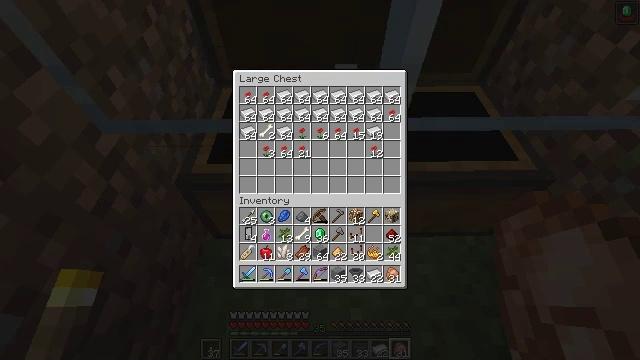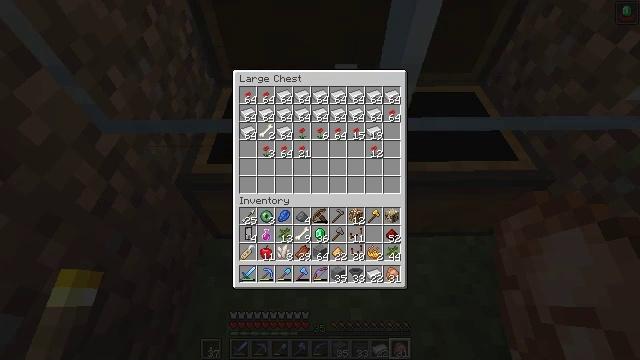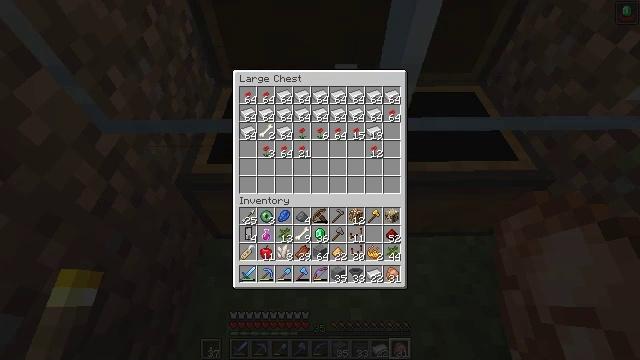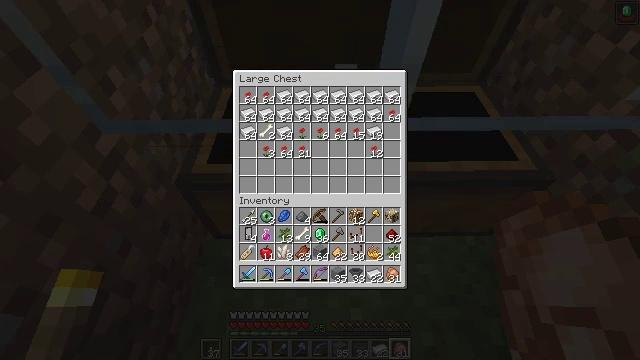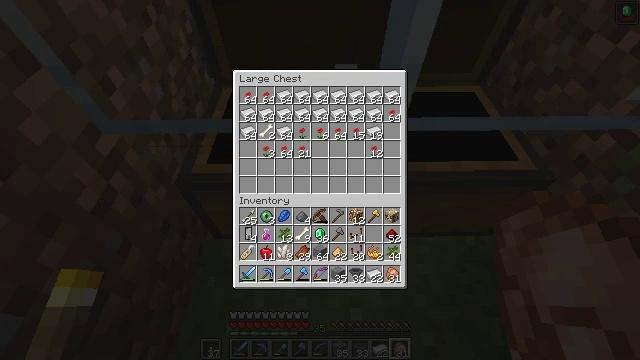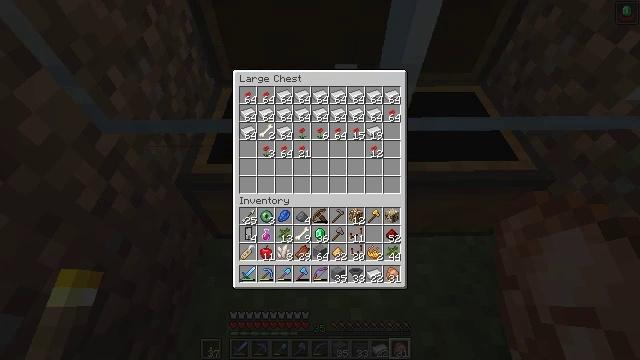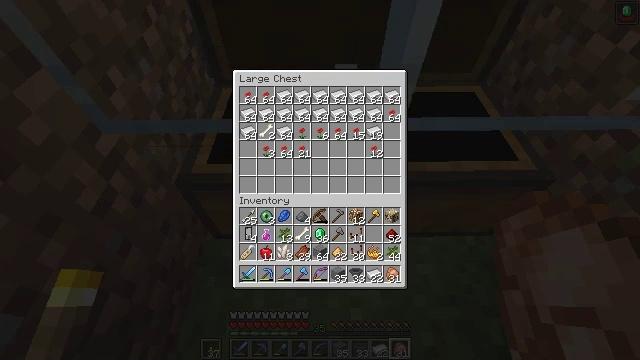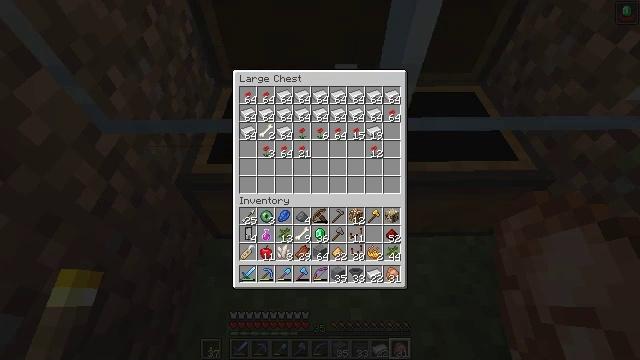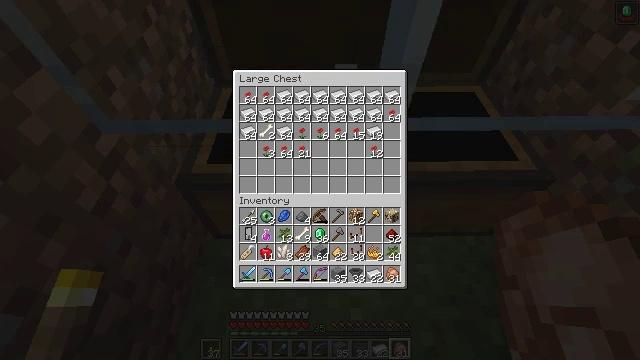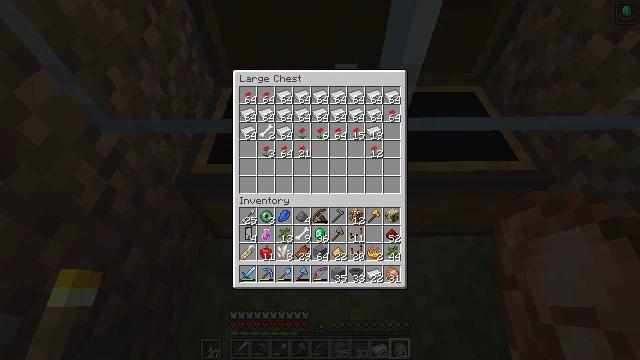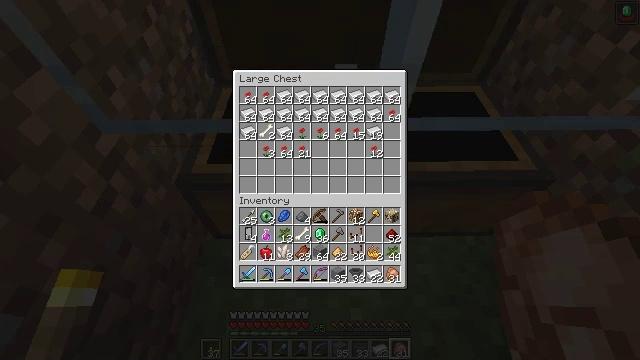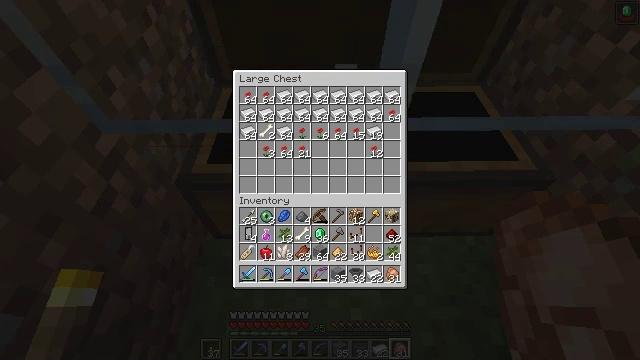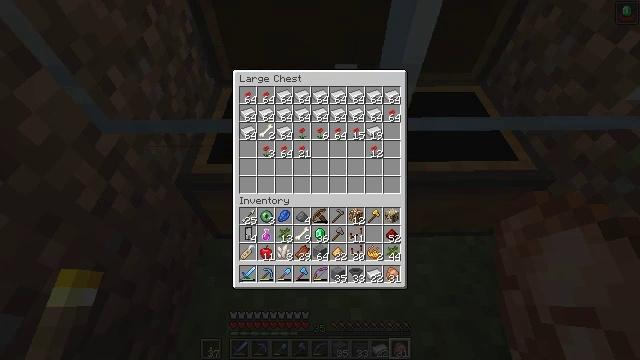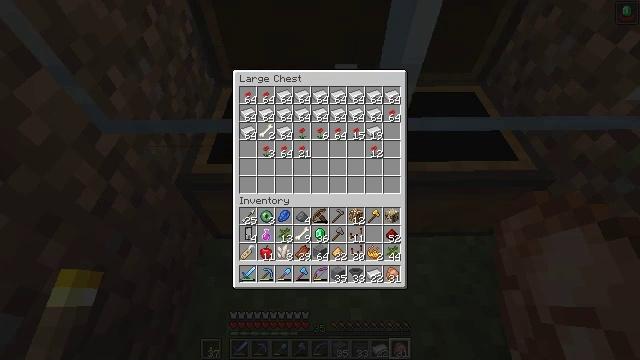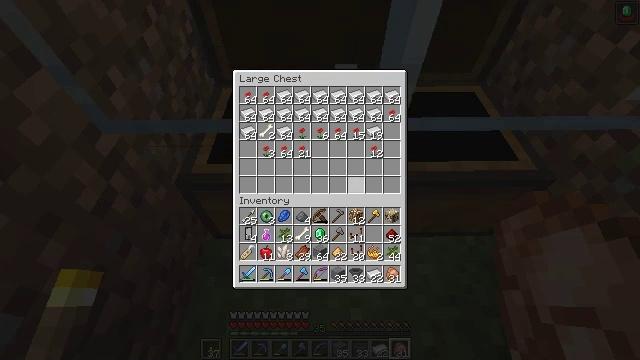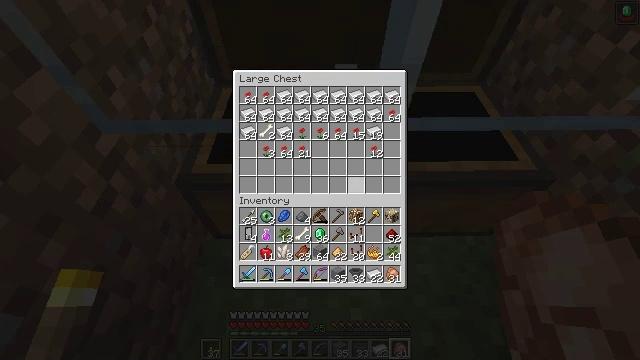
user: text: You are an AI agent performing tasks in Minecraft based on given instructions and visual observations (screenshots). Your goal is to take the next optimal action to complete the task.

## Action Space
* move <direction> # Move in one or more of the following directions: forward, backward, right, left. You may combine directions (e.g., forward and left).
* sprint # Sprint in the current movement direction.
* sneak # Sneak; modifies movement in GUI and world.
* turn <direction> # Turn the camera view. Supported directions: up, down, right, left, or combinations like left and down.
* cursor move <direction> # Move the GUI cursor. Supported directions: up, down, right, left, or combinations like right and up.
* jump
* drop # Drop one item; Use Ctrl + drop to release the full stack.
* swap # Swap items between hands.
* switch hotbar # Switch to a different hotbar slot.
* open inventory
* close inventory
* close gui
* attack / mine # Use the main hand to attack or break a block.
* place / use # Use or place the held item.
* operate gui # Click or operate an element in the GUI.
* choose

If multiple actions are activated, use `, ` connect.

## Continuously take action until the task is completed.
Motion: motion action
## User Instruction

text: Craft an emerald with the available materials.
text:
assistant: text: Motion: no_op
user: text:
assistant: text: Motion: no_op
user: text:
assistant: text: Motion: no_op
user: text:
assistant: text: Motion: no_op
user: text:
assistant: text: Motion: no_op
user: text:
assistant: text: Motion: no_op
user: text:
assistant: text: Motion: no_op
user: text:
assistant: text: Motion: no_op
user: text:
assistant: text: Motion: no_op
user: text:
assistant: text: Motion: no_op
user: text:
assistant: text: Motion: no_op
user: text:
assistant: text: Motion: no_op
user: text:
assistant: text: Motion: no_op
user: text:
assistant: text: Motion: cursor move up
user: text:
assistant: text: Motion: cursor move up
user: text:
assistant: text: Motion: no_op
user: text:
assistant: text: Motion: no_op
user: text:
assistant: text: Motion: cursor move up
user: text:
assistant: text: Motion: no_op
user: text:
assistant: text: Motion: sneak
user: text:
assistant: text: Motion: sneak
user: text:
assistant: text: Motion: sneak
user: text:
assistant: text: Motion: sneak
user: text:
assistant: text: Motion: sneak
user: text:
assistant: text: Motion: sneak, cursor move up
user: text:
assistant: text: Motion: sneak, cursor move up
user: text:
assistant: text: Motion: sneak
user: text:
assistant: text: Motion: sneak
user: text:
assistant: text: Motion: sneak
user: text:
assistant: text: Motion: sneak